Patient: sex F, age 28
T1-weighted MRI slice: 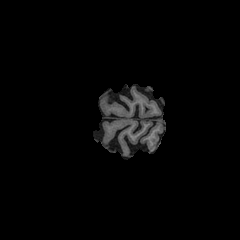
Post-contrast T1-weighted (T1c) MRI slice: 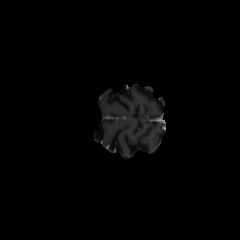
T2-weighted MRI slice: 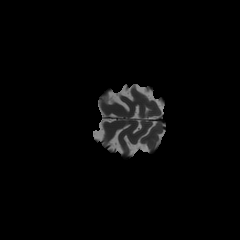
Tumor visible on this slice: no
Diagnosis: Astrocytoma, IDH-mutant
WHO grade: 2